Field crop: maize
Growth stage: 2
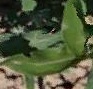
Species: maize